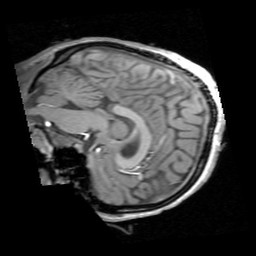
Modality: T1w
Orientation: sagittal
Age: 20
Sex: female